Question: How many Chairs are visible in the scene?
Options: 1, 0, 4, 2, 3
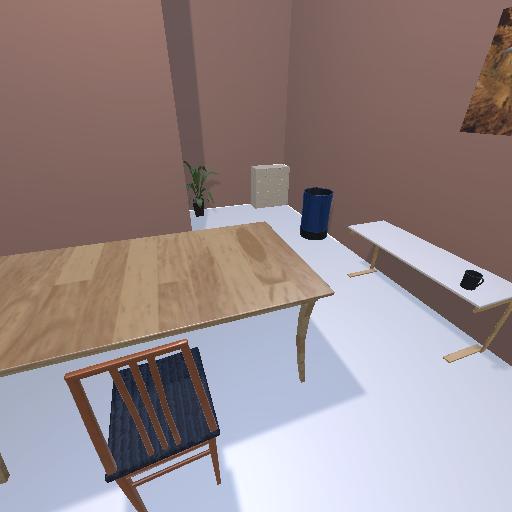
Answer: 1